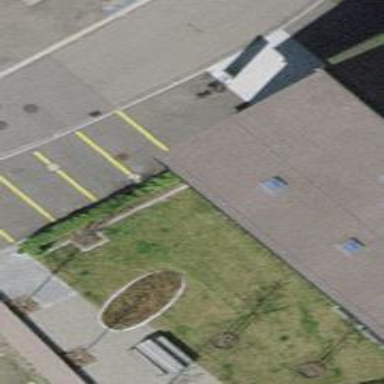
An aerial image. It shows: Police building.